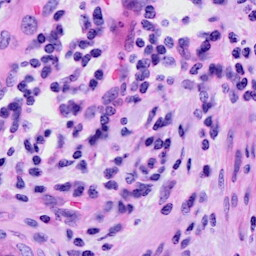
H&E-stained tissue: Cervix